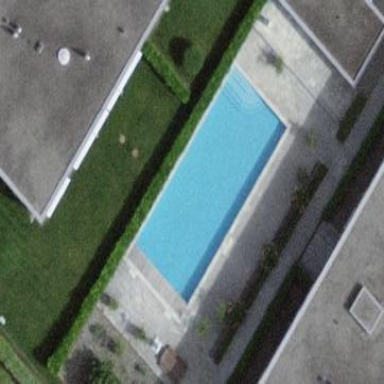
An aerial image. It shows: Swimming pool located in leisure land.